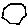
Label: hexagon